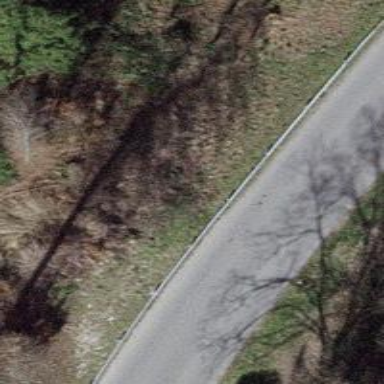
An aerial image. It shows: Tertiary road.